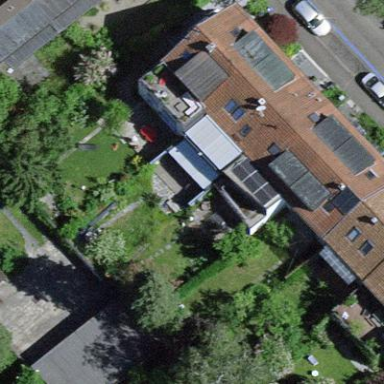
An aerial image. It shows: Terrace building.